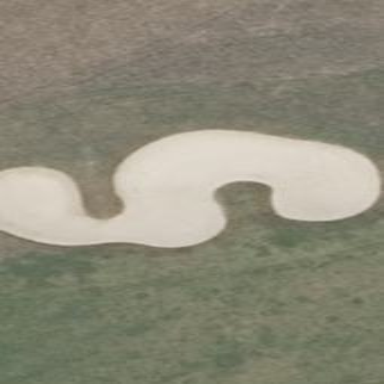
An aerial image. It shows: Sand bunker on golf course.